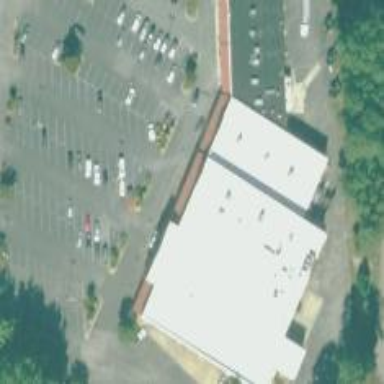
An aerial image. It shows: Grocery shop.